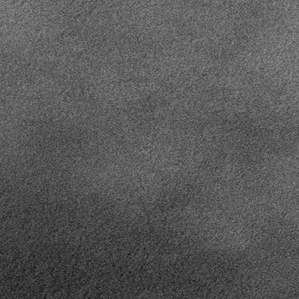
Label: frost